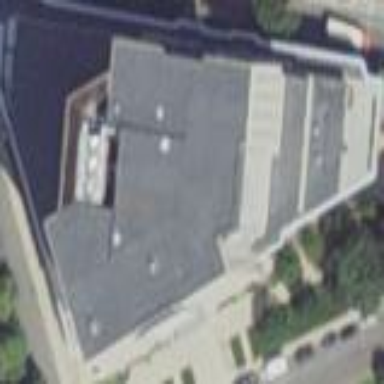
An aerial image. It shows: Commercial building.